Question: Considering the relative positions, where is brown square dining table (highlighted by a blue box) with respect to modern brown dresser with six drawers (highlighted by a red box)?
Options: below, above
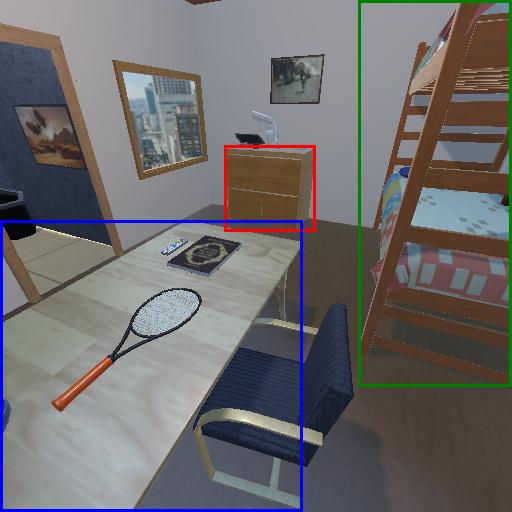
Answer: below